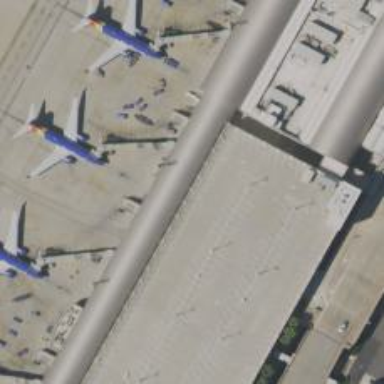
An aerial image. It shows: Airport gate.